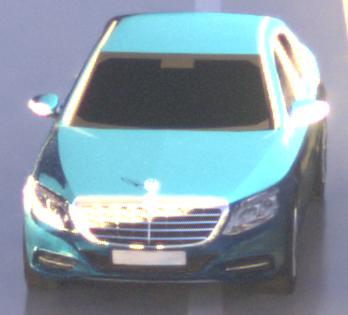
Make: Mercedes-Benz
Model: S 400 HYBRID
Detailed model: S-Class (222) Limousine
Model produced from: 2013/05
Model produced until: 2015/04
Doors: 4
Color: blue
Road condition: wet road
Daytime: sunrise or sunset
Contrast: high contrast